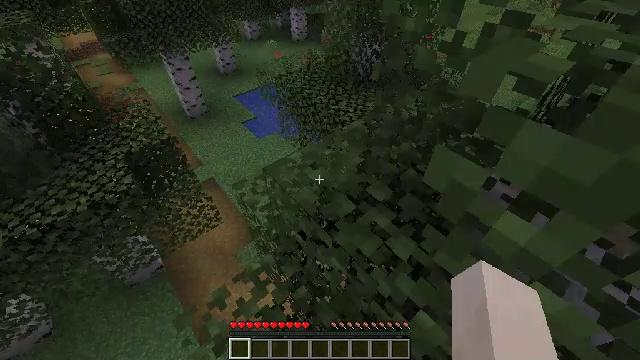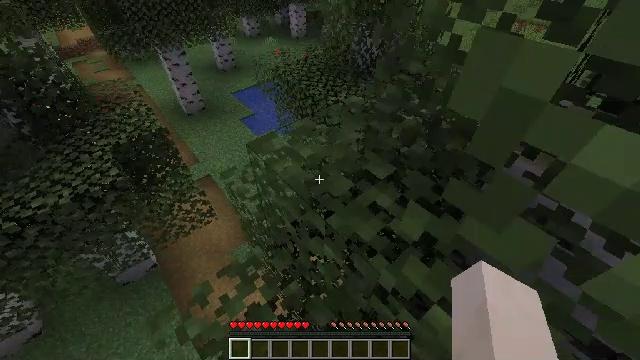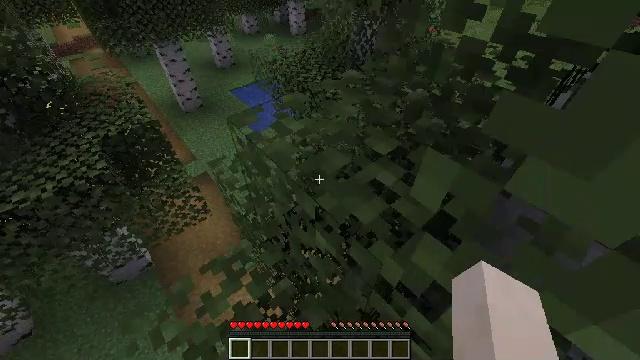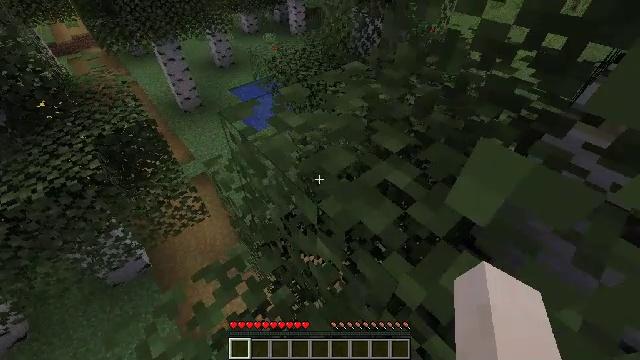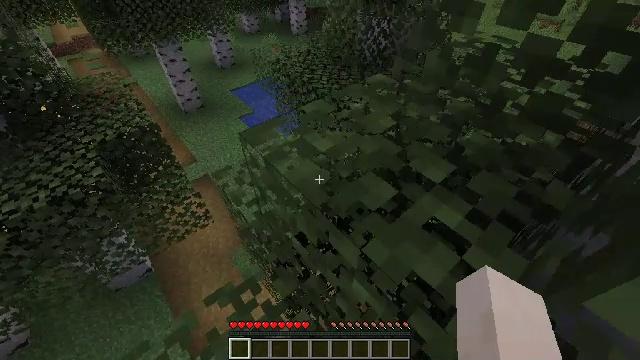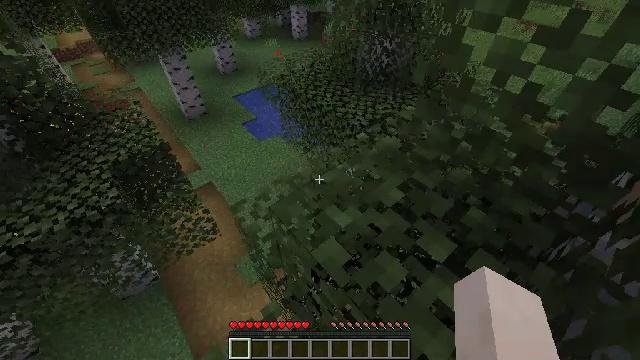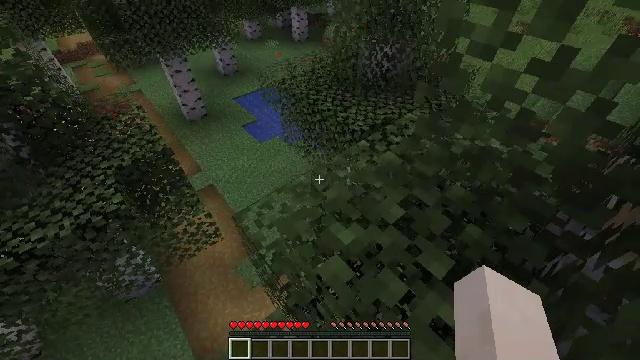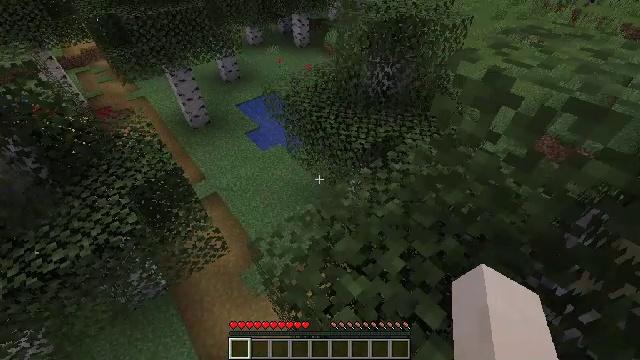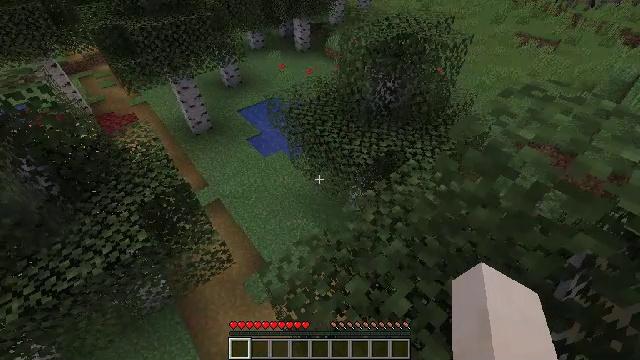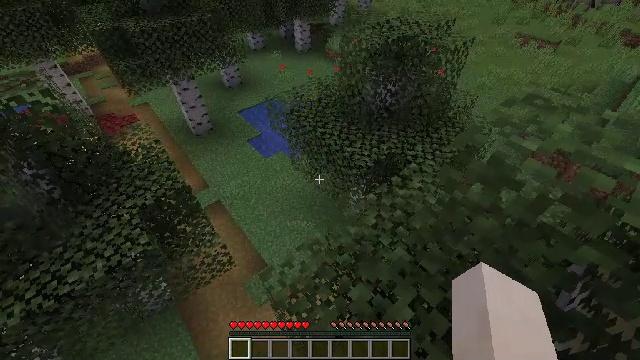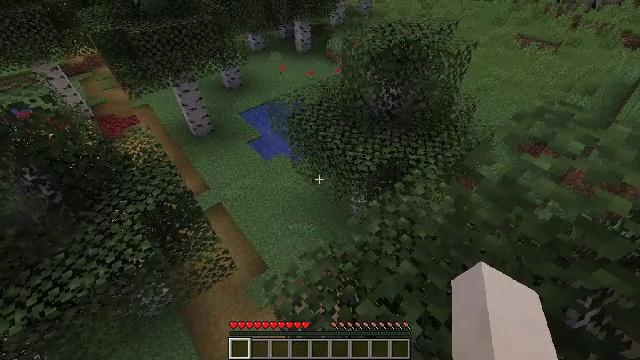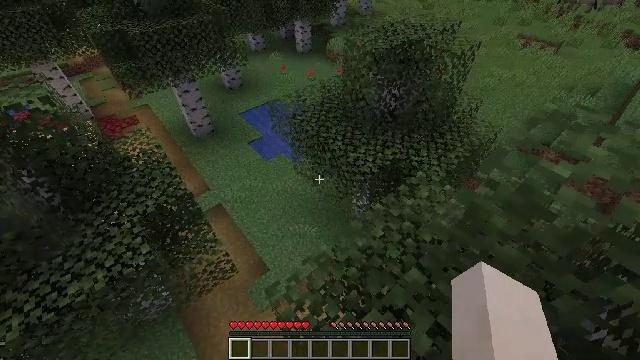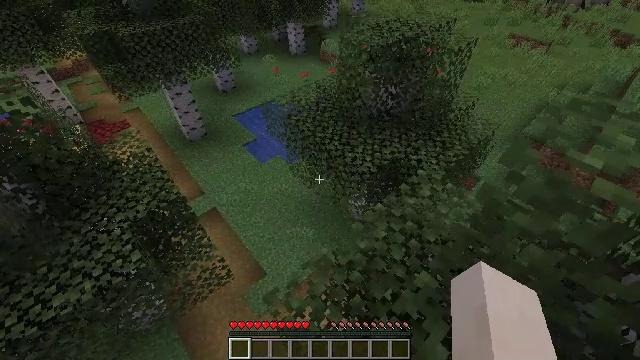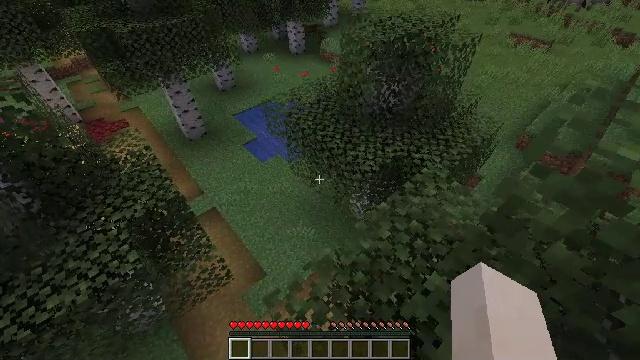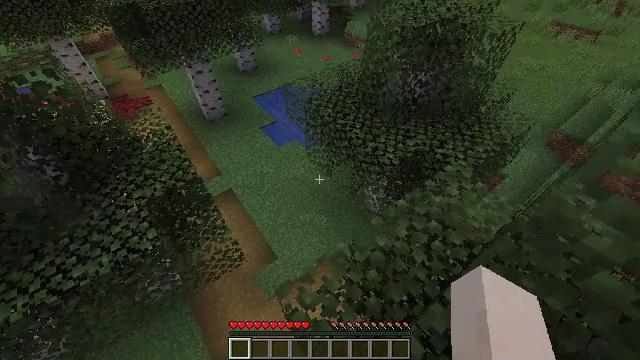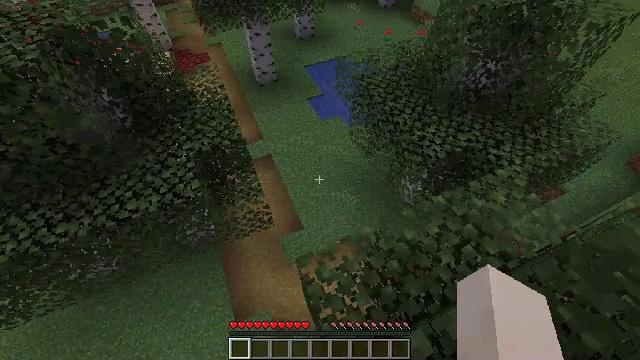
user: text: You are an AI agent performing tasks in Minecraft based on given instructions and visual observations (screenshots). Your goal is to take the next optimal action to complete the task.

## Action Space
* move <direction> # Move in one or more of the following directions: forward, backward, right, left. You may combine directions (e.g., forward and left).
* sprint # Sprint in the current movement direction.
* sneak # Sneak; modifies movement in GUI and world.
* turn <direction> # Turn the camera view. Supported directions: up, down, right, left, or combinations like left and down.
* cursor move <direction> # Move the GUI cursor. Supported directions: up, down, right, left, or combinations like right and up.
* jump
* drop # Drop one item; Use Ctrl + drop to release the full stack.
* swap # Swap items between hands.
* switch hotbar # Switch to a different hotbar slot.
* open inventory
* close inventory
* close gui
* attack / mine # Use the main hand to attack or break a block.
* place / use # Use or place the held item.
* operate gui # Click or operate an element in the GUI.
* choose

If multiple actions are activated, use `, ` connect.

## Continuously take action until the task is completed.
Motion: motion action
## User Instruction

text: Hunt a chicken.
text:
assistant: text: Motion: move forward and move right
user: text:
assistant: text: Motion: move forward
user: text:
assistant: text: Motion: move forward
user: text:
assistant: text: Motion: move forward
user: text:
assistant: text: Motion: move forward, jump
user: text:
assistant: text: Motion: move forward, jump
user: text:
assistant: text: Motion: move forward, jump
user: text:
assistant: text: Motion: move forward, jump
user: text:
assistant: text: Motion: jump
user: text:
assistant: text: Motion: no_op
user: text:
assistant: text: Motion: no_op
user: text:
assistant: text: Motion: turn right
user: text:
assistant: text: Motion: no_op
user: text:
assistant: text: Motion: turn left and down
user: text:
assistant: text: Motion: turn left and down
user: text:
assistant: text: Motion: turn left and down
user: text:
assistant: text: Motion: turn left and down
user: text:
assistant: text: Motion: turn left and down
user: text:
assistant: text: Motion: no_op
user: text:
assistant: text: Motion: move forward
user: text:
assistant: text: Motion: move forward
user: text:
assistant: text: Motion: move forward
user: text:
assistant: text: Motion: no_op
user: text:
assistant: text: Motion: no_op
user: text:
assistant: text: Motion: turn right and up
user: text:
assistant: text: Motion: turn right and up
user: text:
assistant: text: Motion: turn right and up
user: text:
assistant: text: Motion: turn right and up
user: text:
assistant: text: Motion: no_op
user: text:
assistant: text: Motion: no_op